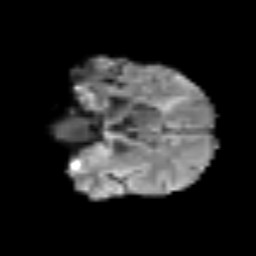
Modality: T2w
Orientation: coronal
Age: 74
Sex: female
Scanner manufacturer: siemens
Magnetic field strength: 3 T
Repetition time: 3.2 s
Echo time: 0.081 s